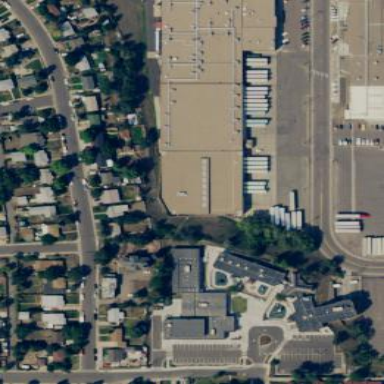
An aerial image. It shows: Industrial building.